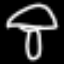
Label: mushroom